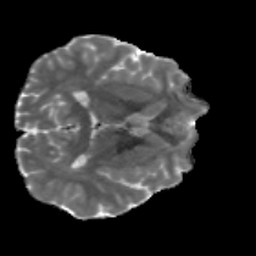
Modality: MD
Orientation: axial
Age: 23
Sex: male
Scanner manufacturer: siemens
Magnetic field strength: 3 T
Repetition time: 3.5 s
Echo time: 0.086 s